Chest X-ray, PA view. Patient: 69 years old, sex M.
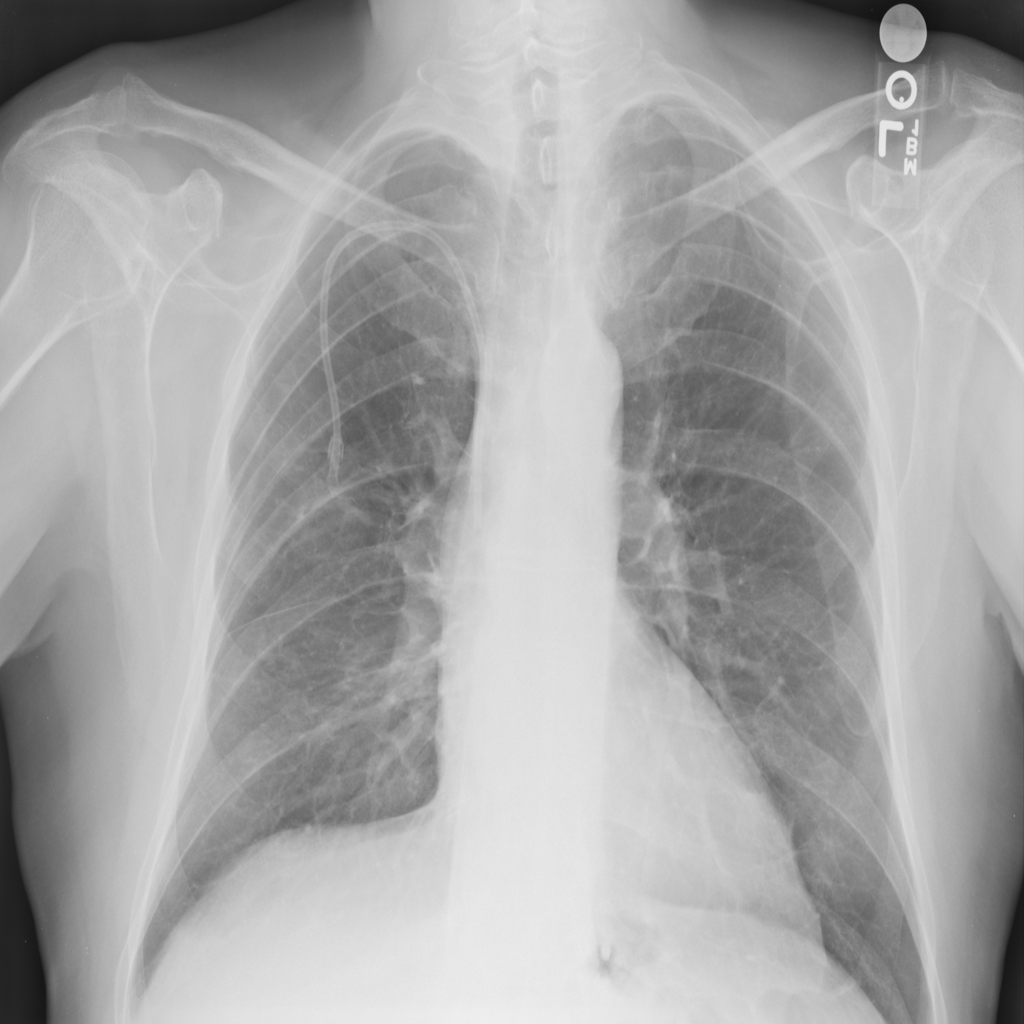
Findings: No Finding